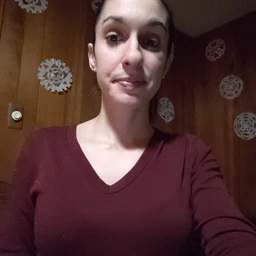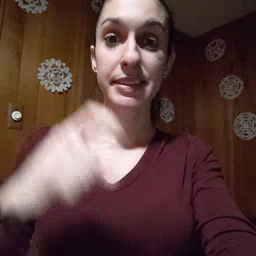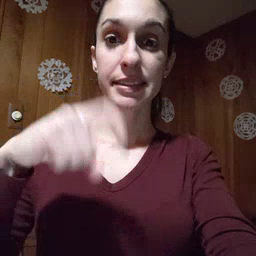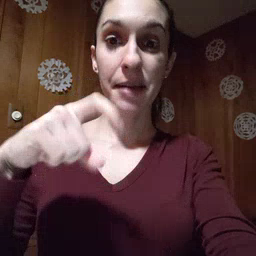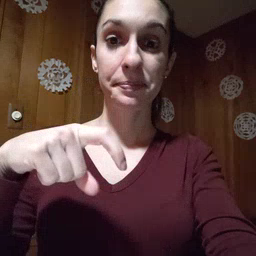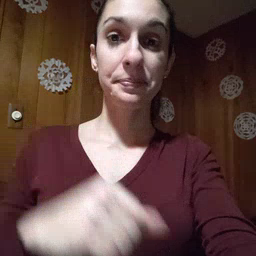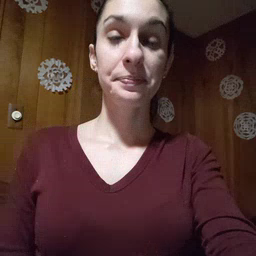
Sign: time